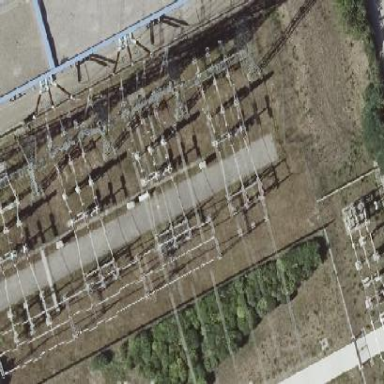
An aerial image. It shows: Outdoor power substation with fence surrounding it. The substation operates at the transmission level.